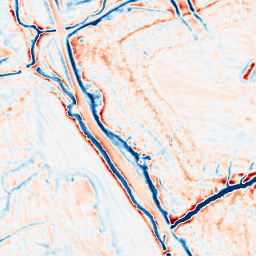
Category: edge_preserving
Decomposition family: bilateral
Decomposition parameters: d: 15
sigma_color: 25
sigma_space: 150
Upsampling method: bspline
Upsampling parameters: scale: 2
Upsampling scale: 2